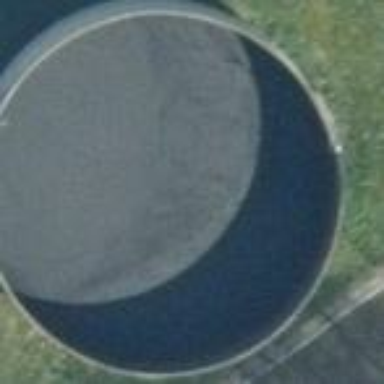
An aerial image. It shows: Storage tank that is man-made.